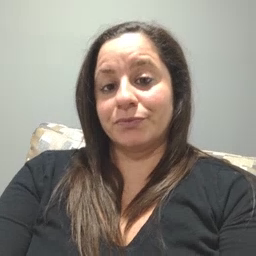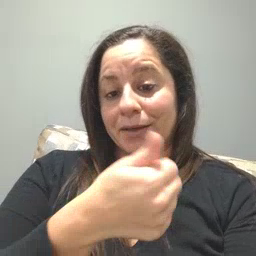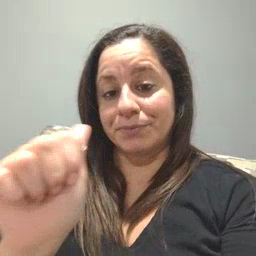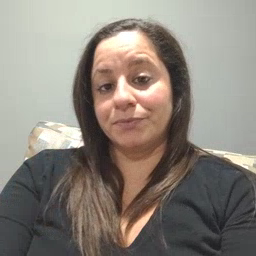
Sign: any